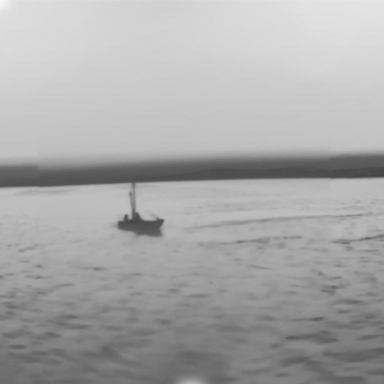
There is a bulk_carrier in the infrared image.